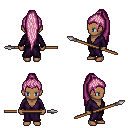
a pixel art fantasy rpg character, female body template, human, dark skin, purple robe, metal pants, pink extra-long topknot hairstyle, spear, four views (front, back, left, right), 2x2 character sprite sheet, small pixel art, hard edges, no anti-aliasing